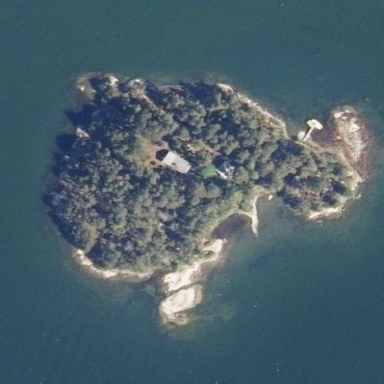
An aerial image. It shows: Islet located along the natural coastline.